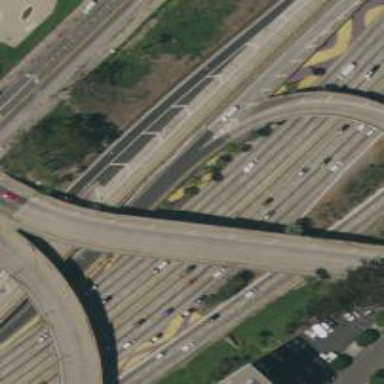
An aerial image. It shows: Motorway link.